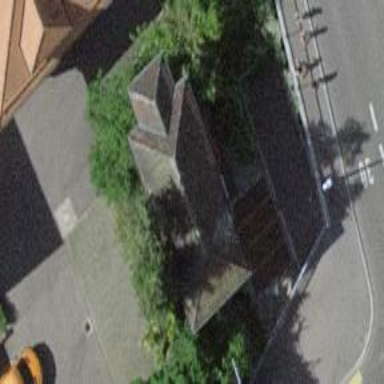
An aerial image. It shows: Building with hipped roof shape.